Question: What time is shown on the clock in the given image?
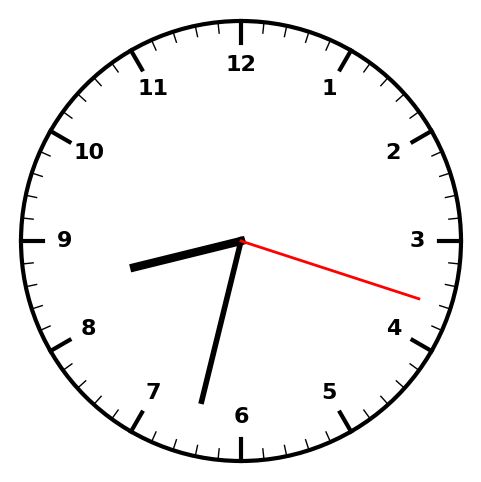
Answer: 08:32:18